Interaction volume radius: 5 \u00c5
Interaction volume height: 15 \u00c5
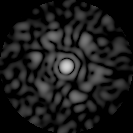
Disorder parameter: 0.8475